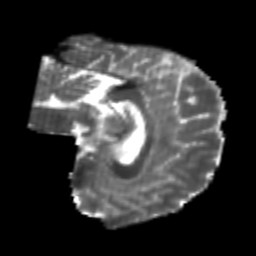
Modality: T2w
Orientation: sagittal
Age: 22
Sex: female
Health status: healthy
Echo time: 0.074 s